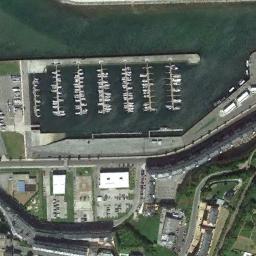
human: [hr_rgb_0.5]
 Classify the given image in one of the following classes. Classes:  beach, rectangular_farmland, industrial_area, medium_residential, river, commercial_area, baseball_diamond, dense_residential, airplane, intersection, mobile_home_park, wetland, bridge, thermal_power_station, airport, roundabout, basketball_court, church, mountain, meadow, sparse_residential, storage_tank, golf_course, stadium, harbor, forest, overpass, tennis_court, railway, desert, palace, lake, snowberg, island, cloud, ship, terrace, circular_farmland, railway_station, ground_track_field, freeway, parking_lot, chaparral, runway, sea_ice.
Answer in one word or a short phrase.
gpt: harbor